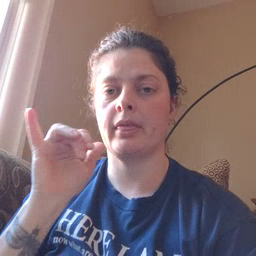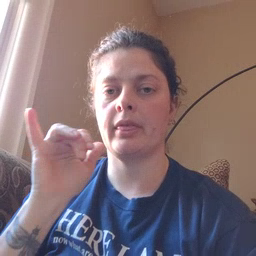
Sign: hen